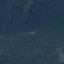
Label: Forest